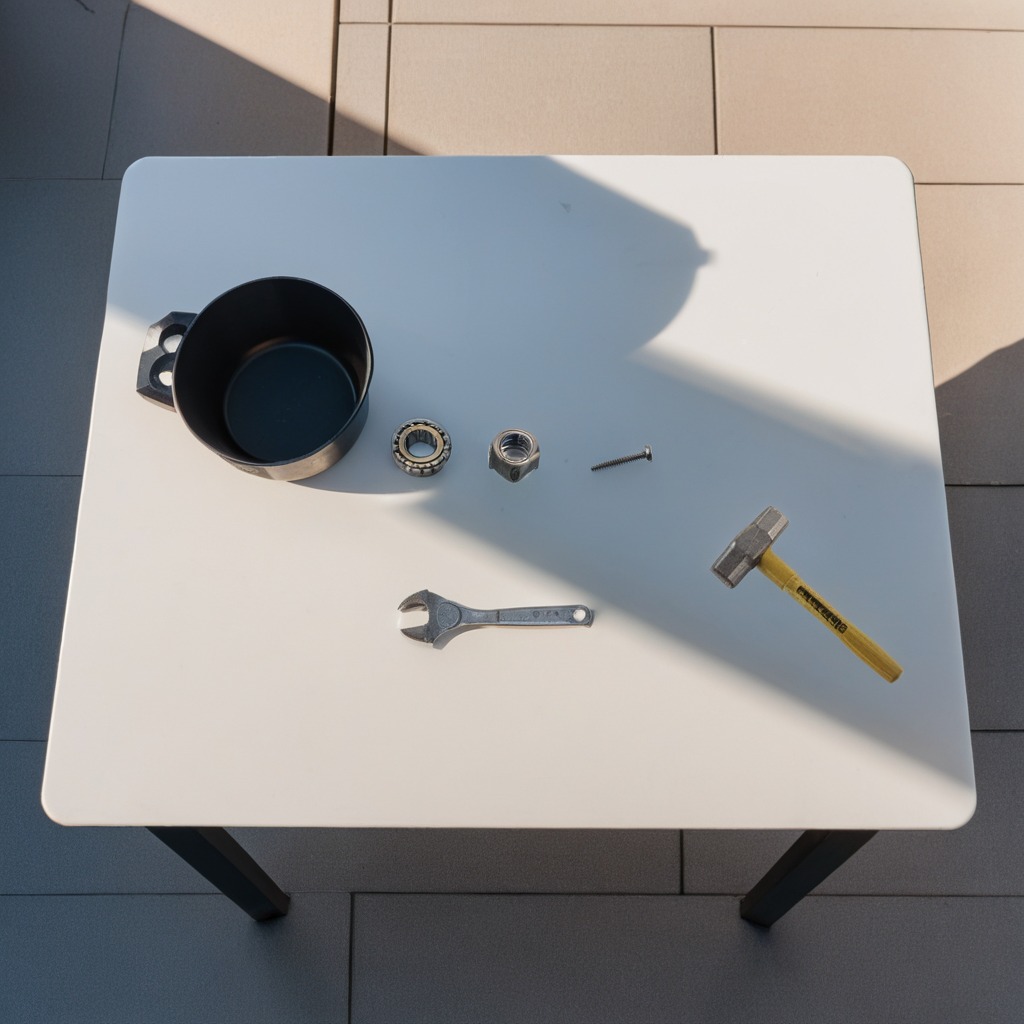
A ball bearing, hammer, coiled metal spring, metal nut, and wrench are lying on the table.